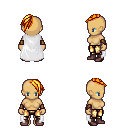
a pixel art fantasy rpg character, female body template, human, tanned skin, white cape, gold greaves, light blonde long mohawk hairstyle, cloth bracers, maroon shoes, four views (front, back, left, right), 2x2 character sprite sheet, small pixel art, hard edges, no anti-aliasing